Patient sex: M
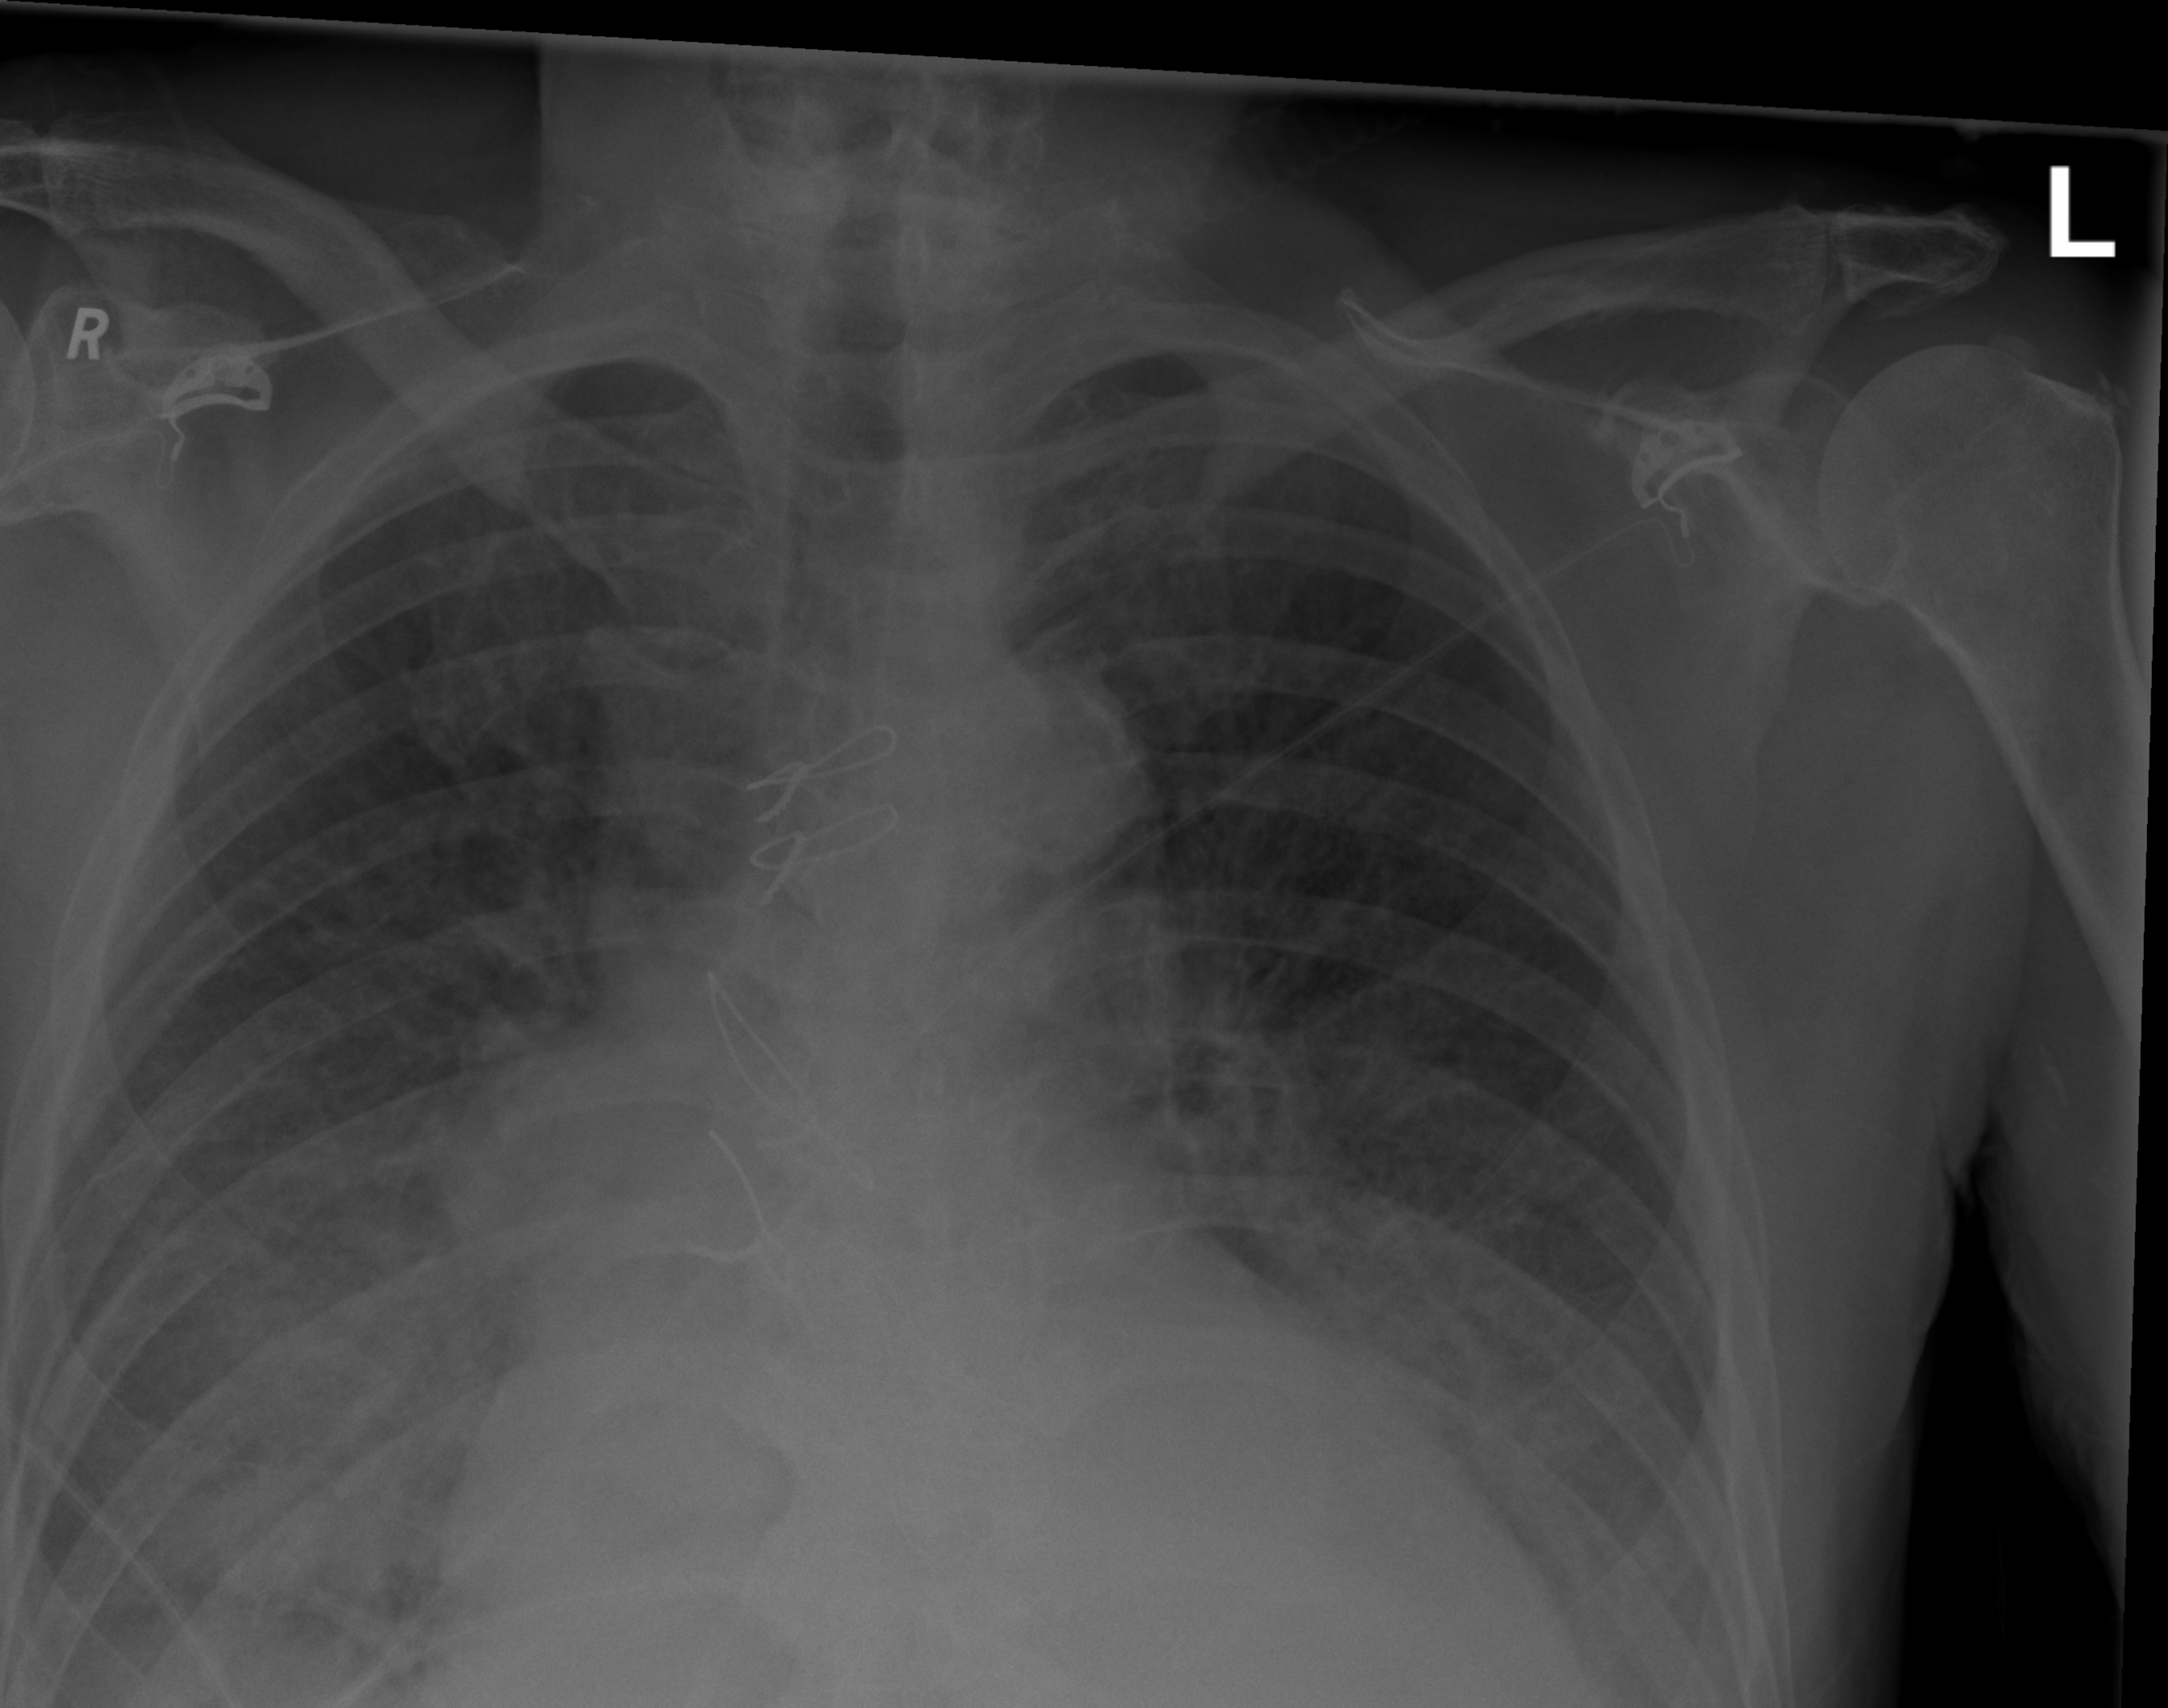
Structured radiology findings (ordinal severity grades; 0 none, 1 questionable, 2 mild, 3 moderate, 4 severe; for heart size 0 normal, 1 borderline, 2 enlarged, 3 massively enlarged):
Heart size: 2
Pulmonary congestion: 2
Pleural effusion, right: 2
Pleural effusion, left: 2
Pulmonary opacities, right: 2
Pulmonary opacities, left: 2
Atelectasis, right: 2
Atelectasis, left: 2